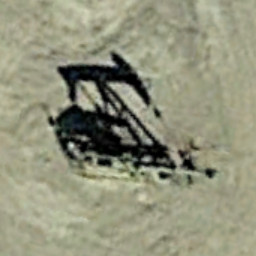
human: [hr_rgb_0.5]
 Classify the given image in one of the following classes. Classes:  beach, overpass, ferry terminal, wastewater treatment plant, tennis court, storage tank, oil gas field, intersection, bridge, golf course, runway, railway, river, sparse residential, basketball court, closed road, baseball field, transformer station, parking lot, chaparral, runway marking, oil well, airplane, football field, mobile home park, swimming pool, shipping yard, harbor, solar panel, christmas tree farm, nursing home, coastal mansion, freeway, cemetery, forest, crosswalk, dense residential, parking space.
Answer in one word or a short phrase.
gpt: oil well